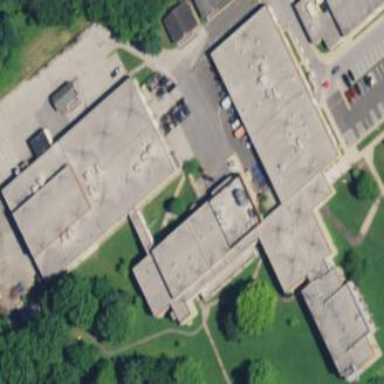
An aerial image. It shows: School building.